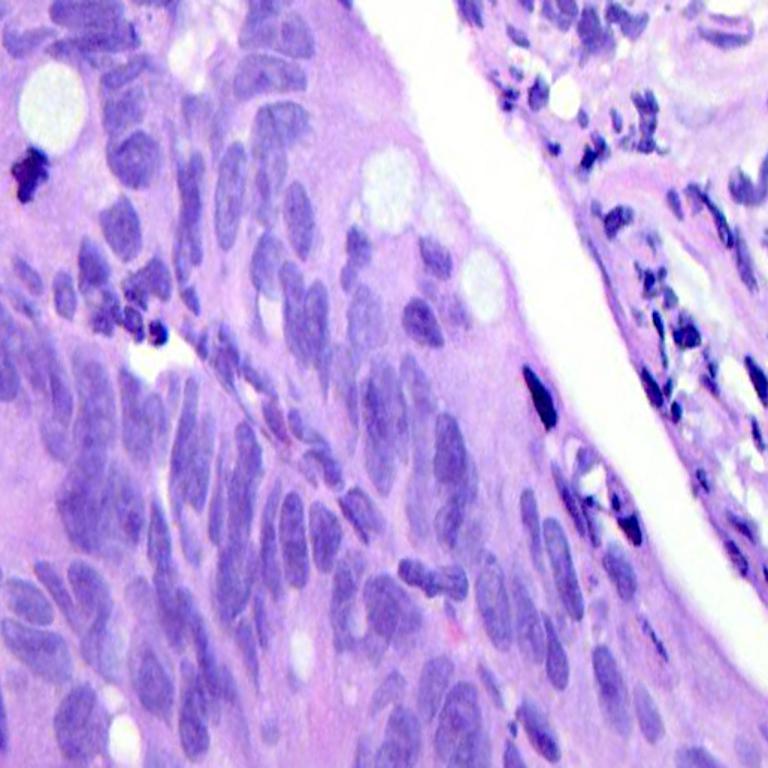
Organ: colon
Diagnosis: adenocarcinomas